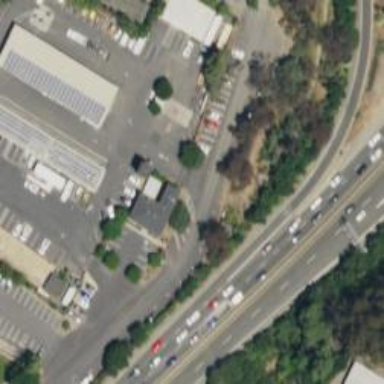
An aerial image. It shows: Asphalt parking space.